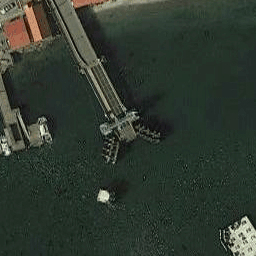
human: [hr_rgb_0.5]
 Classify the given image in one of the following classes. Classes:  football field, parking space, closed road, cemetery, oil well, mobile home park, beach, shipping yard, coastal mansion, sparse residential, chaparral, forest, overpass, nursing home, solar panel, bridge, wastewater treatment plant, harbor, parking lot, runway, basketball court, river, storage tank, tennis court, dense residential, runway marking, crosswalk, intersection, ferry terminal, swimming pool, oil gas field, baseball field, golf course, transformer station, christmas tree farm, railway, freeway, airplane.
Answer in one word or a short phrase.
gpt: ferry terminal